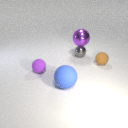
small brown rubber sphere in front of small gray metal sphere